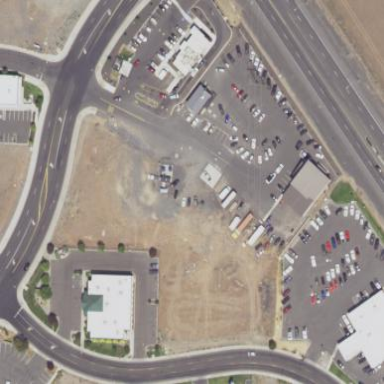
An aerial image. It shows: Retail area.